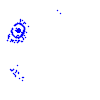
Particle: electron